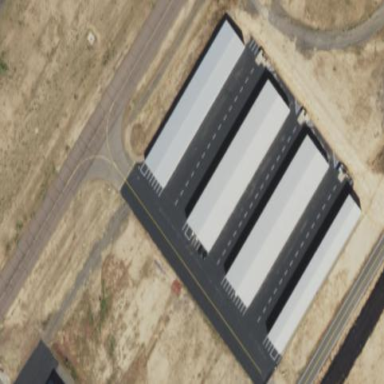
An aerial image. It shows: Hangar located at airport.